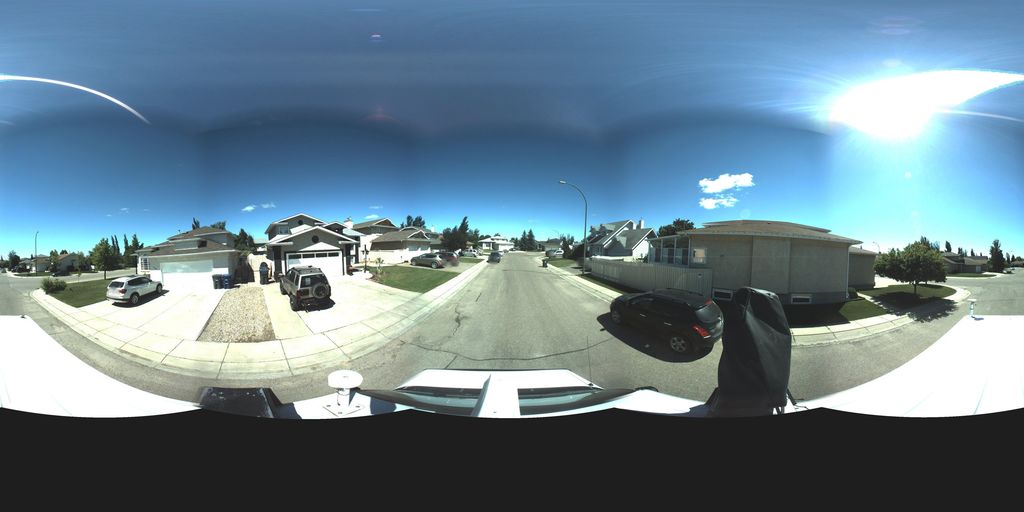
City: saskatoon